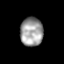
Tissue: prostate
Cell type: Fibroblasts
Senescence score: 0.7216
Nuclear area (px): 635
Mean DAPI intensity: 158.987